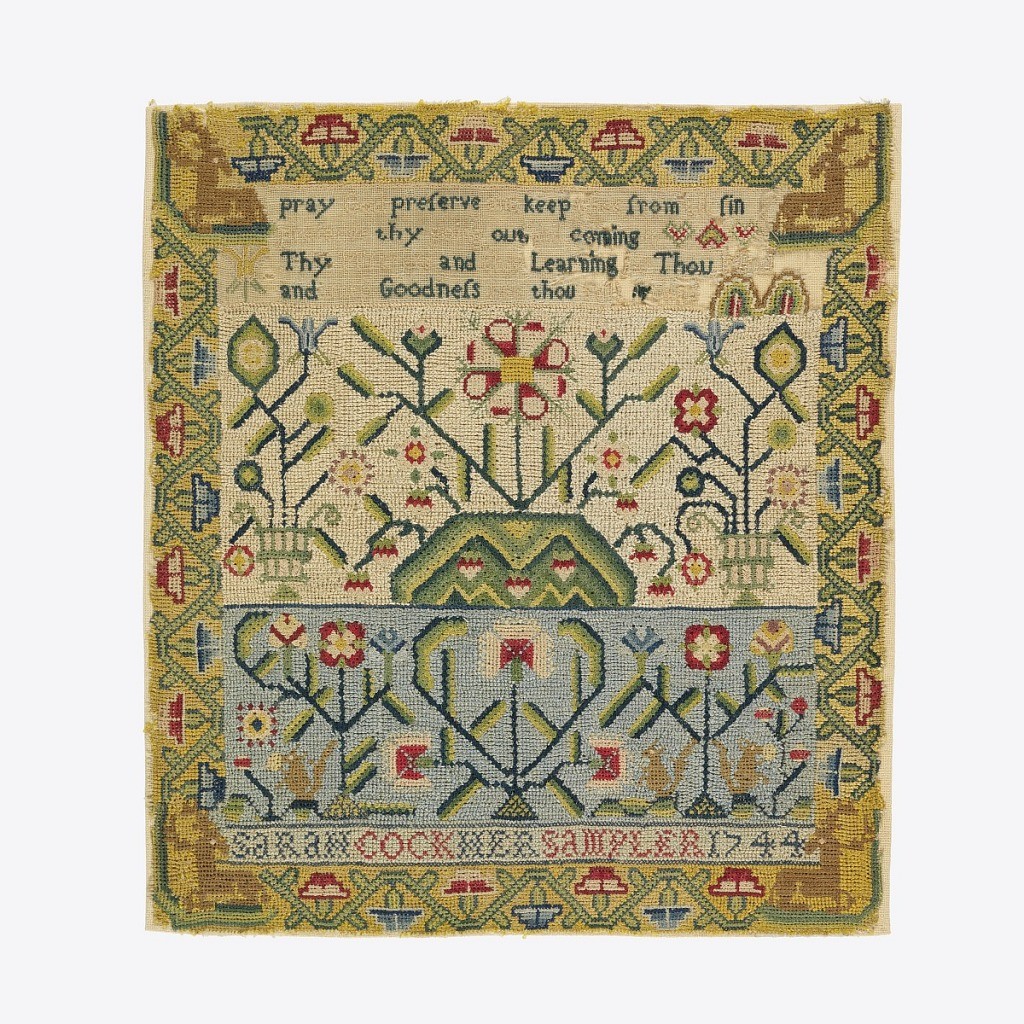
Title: Sampler
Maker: Sarah Cook
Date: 1744
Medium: silk embroidery on wool Technique: embroidery on plain weave
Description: Four cross borders; one containing verse; two showing floral patterns and squirrels; the inscription "Sarah Cook, her sampler 1744" surrounded by angular floral border with stags in the corners.